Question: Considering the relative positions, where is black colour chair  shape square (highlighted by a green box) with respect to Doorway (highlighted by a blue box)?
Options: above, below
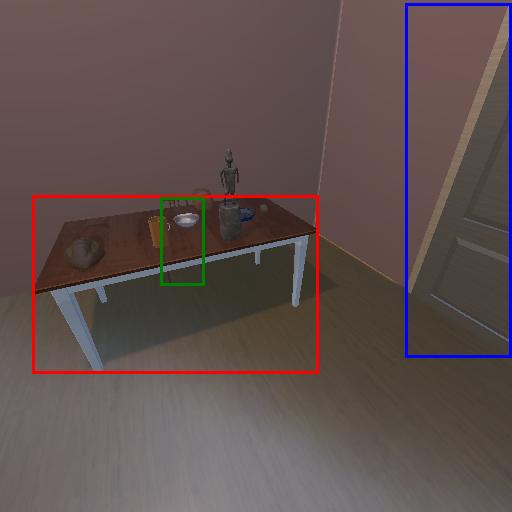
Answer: above